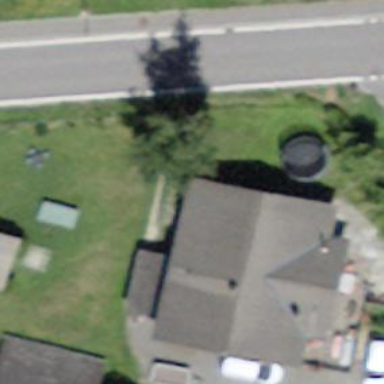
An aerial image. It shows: Simple house.